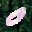
Label: 0